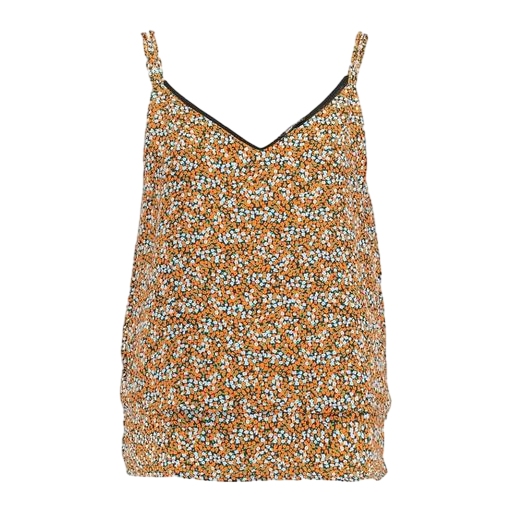
yellow floral strappy v-neck top, orange floral chain vest, multicolor parker v neck cami, white background